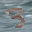
Label: 3